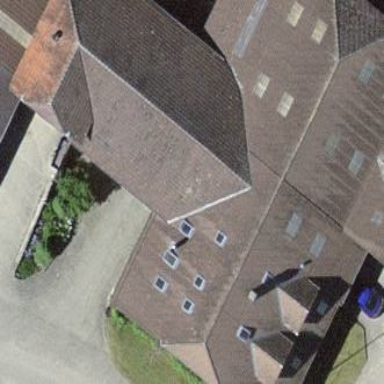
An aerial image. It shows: Farm building.